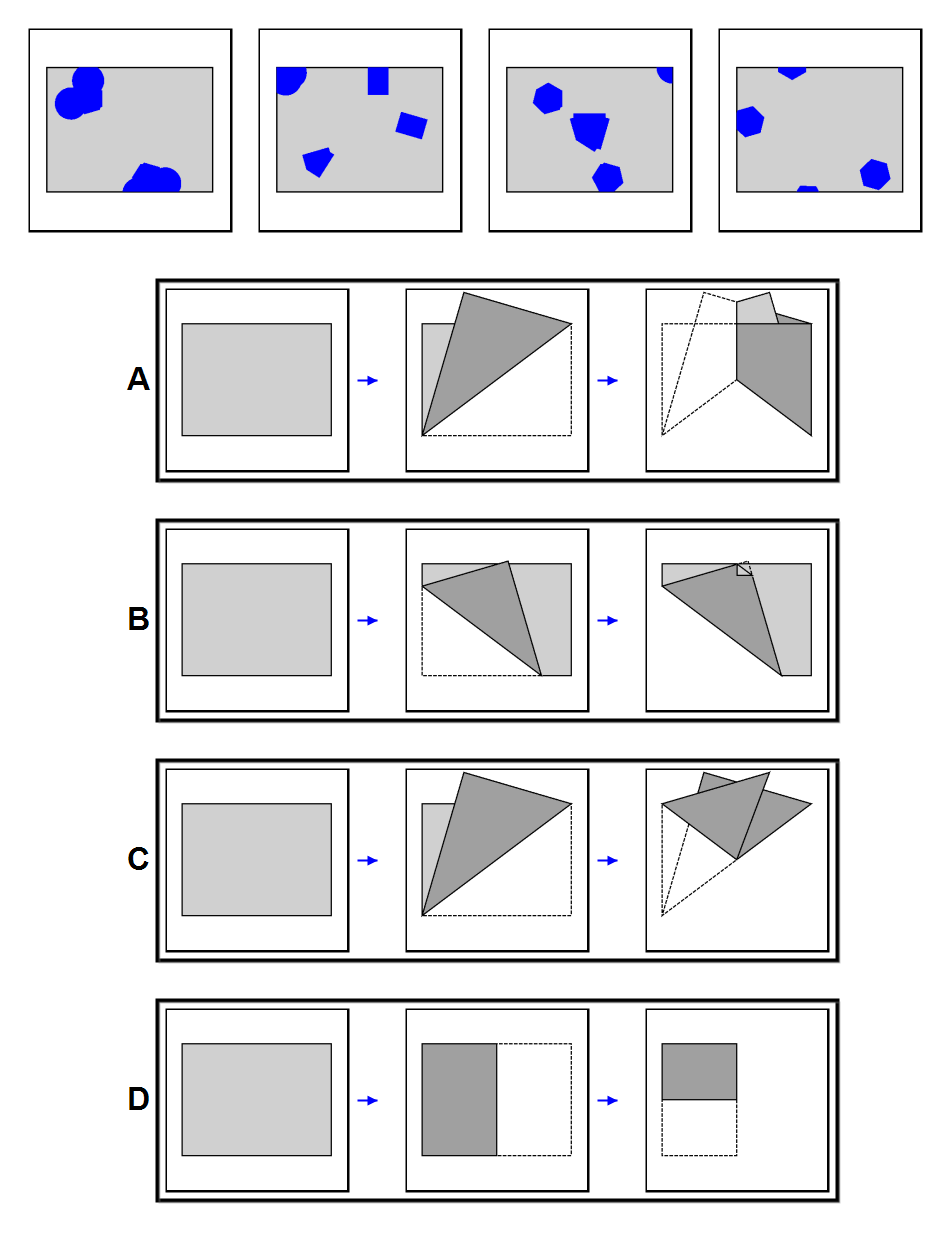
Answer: C